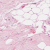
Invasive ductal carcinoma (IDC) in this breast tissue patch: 0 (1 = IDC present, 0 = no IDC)